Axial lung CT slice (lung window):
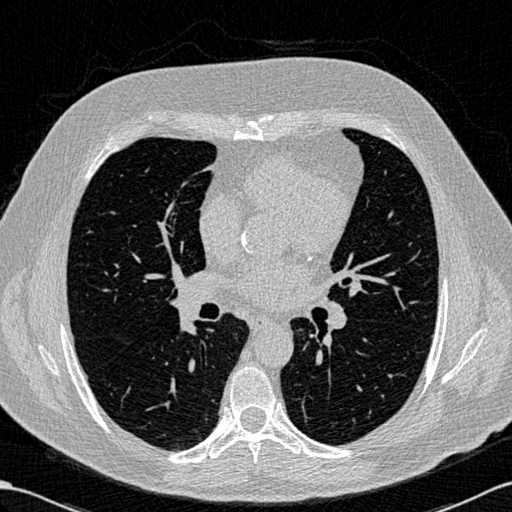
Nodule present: no